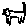
Label: cat